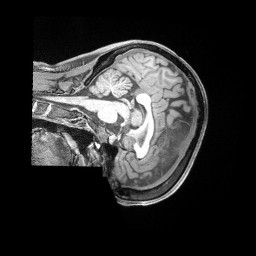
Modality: T1w
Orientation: sagittal
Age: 36
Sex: female
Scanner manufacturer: siemens
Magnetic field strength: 3 T
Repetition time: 2 s
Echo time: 0.00211 s